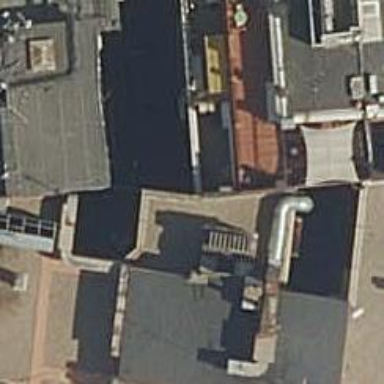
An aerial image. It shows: Pedestrian tunnel through building passage.